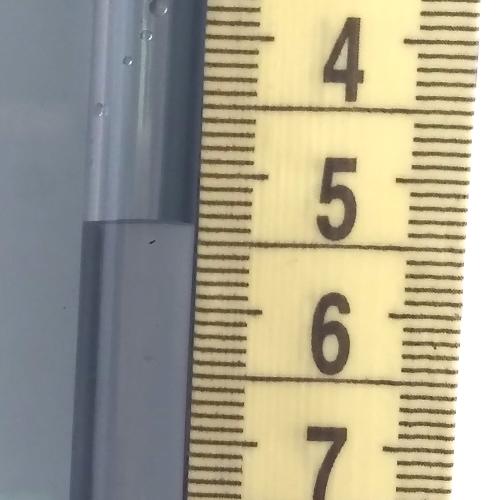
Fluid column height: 5.4 cm